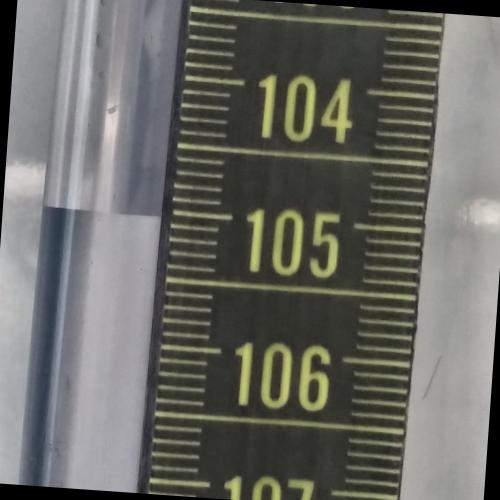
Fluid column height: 105.0 cm